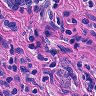
Metastatic tissue present: yes